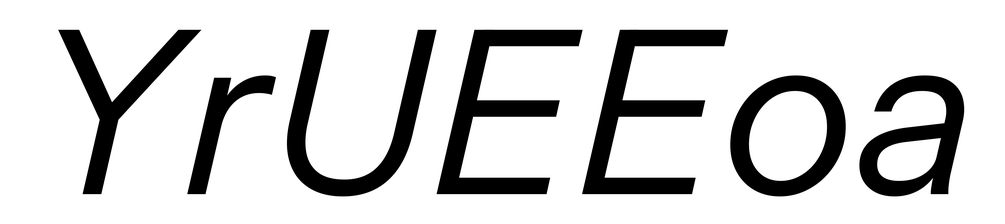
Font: InstrumentSans-Italic_Italic